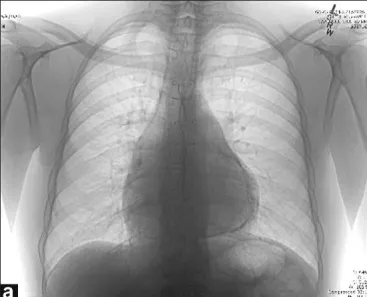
Chest X ray PA view.
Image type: radiology (x_ray)